Question: I would like to prevent the Bootstrap '.dropdown-menu' from ever being wider than the main nav bar (which I have restricted to be the width of the '.container' class). I'd like for the dropdown menu to take up the width of the container class, but it shouldn't extend beyond that on either side.
Any ideas how to accomplish this, preferably using CSS?
Here's an example of what it currently looks like and what I'd like it to look like:

Here's a boiler plate navbar with a dropdown menu that has one really long menu item:
'''
<link rel="stylesheet" type="text/css" href="//maxcdn.bootstrapcdn.com/bootstrap/3.2.0/css/bootstrap.css">
<script src="https://ajax.googleapis.com/ajax/libs/jquery/1.11.1/jquery.min.js"></script>
<script type="text/javascript" src="//maxcdn.bootstrapcdn.com/bootstrap/3.2.0/js/bootstrap.min.js"></script>
<div class="container">
<nav class="navbar navbar-default" role="navigation">
<!-- Brand and toggle get grouped for better mobile display -->
<div class="navbar-header">
<button type="button" class="navbar-toggle collapsed" data-toggle="collapse" data-target="#bs-example-navbar-collapse-1">
<span class="sr-only">Toggle navigation</span>
<span class="icon-bar"></span>
<span class="icon-bar"></span>
<span class="icon-bar"></span>
</button>
<a class="navbar-brand" href="#">Brand</a>
</div>
<!-- Collect the nav links, forms, and other content for toggling -->
<div class="collapse navbar-collapse" id="bs-example-navbar-collapse-1">
<ul class="nav navbar-nav">
<li class="active"><a href="#">Link</a></li>
<li><a href="#">Link</a></li>
<li class="dropdown">
<a href="#" class="dropdown-toggle" data-toggle="dropdown">Dropdown <span class="caret"></span></a>
<ul class="dropdown-menu" role="menu">
<li><a href="#">Action</a></li>
<li><a href="#">Another action a really long menu item that extends way beyond the limits of "container" and may even extend beyond the view port area to the right, making some of the text unreadable.</a></li>
<li><a href="#">Something else here</a></li>
<li class="divider"></li>
<li><a href="#">Separated link</a></li>
<li class="divider"></li>
<li><a href="#">One more separated link</a></li>
</ul>
</li>
</ul>
</div><!-- /.navbar-collapse -->
</nav>
</div>
'''
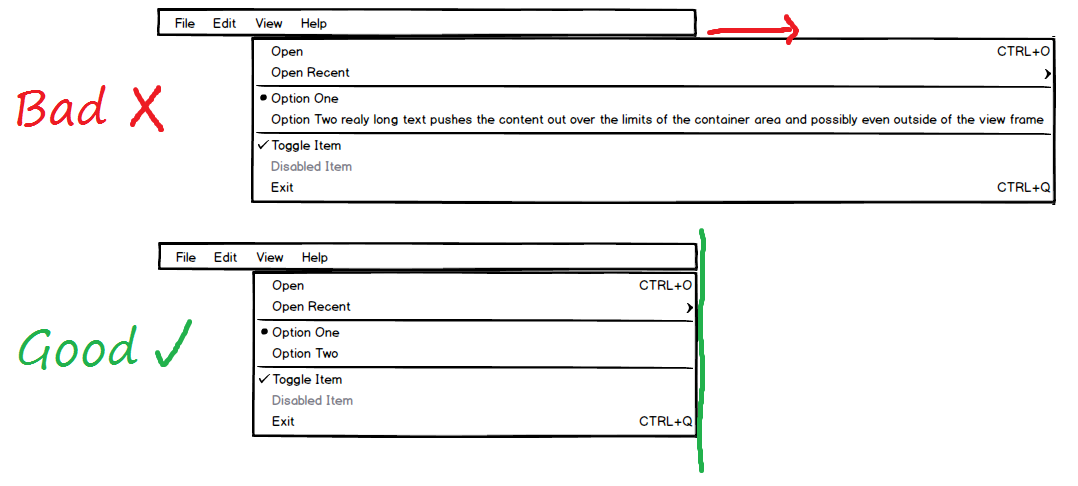
Answer: ## Explanation
Bootstrap's <URL>
So if you want to position the element relative to the container, and not the nav item, we'll have to <URL>, which is 'static'.
! The menu is no longer constrained by the '.dropdown' element, but we still have some work to do.
Because bootstrap was not intending to space constrain the menu, menu items are given the property 'white-space: nowrap' so they'll extend as long as they need. Think lines of code inside code blocks here on stack overflow (1 line = 1 line). Since we want the line to eventually end, this won't do. So we'll reset the anchor tags back to 'white-space: normal'.
At this point the .dropdown-menu should take up the full size of the .navbar (which itself takes up the full size of the '.container'). This is where <URL>.
According to <URL>:
> 'auto' is a keyword that represents:
for elements, the position of the element based on the 'right' property and treat 'width: auto' as a width based on the content.
So setting the '.dropdown-menu' to 'left:auto' will cause the menu to start in its current location and extend all the way to the right of the container.
## Just Codes
Just add the '.fill-width' class to your '.dropdown' element and include the following CSS:
'''
.fill-width.dropdown {
position: static;
}
.fill-width.dropdown > .dropdown-menu {
left: auto;
}
.fill-width.dropdown > .dropdown-menu > li > a {
white-space: normal;
}
'''
### Working Demo in jsFiddle
<URL>
'''
.full-width.dropdown {
position: static;
}
.full-width.dropdown > .dropdown-menu {
right: 0;
}
.full-width.dropdown > .dropdown-menu > li > a {
white-space: normal;
}
.fill-width.dropdown {
position: static;
}
.fill-width.dropdown > .dropdown-menu {
left: auto;
}
.fill-width.dropdown > .dropdown-menu > li > a {
white-space: normal;
}
'''
'''
<link rel="stylesheet" type="text/css" href="//maxcdn.bootstrapcdn.com/bootstrap/3.2.0/css/bootstrap.css">
<script src="https://ajax.googleapis.com/ajax/libs/jquery/1.11.1/jquery.min.js"></script>
<script type="text/javascript" src="//maxcdn.bootstrapcdn.com/bootstrap/3.2.0/js/bootstrap.min.js"></script>
<div class="container">
<div class="navbar navbar-inverse">
<!-- Header -->
<div class="navbar-header">
<button type="button" class="navbar-toggle"
data-toggle="collapse"
data-target=".navbar-collapse">
<span class="icon-bar"></span>
<span class="icon-bar"></span>
<span class="icon-bar"></span>
</button>
<a class="navbar-brand" href="#">
Bootstrap 3 Skeleton
</a>
</div>
<!-- Navbar Links -->
<div class="collapse navbar-collapse">
<ul class="nav navbar-nav">
<li class="dropdown">
<a href="#" class="dropdown-toggle"
data-toggle="dropdown">
Normal <span class="caret"></span>
</a>
<ul class="dropdown-menu" role="menu">
<li><a href="#">Action</a></li>
<li><a href="#">Another action</a></li>
<li><a href="#">Really Really Really Really Really Really Really Really Really Really Really Really Really Really Really Really Really Really Really Really Really Really Really Really Really Really Long
</a></li>
<li class="divider"></li>
<li><a href="#">Separated link</a></li>
<li class="divider"></li>
<li><a href="#">One more separated link</a></li>
</ul>
</li>
<li class="dropdown full-width">
<a href="#" class="dropdown-toggle"
data-toggle="dropdown">
Full Width <span class="caret"></span>
</a>
<ul class="dropdown-menu" role="menu">
<li><a href="#">Action</a></li>
<li><a href="#">Another action</a></li>
<li><a href="#">Really Really Really Really Really Really Really Really Really Really Really Really Really Really Really Really Really Long
</a></li>
<li class="divider"></li>
<li><a href="#">Separated link</a></li>
<li class="divider"></li>
<li><a href="#">One more separated link</a></li>
</ul>
</li>
<li class="dropdown fill-width">
<a href="#" class="dropdown-toggle"
data-toggle="dropdown">
Fill Width <span class="caret"></span>
</a>
<ul class="dropdown-menu" role="menu">
<li><a href="#">Action</a></li>
<li><a href="#">Another action</a></li>
<li><a href="#">Really Really Really Really Really Really Really Really Really Really Really Really Really Really Really Really Really Long
</a></li>
<li class="divider"></li>
<li><a href="#">Separated link</a></li>
<li class="divider"></li>
<li><a href="#">One more separated link</a></li>
</ul>
</li>
</ul>
</div>
</div>
</div>
'''